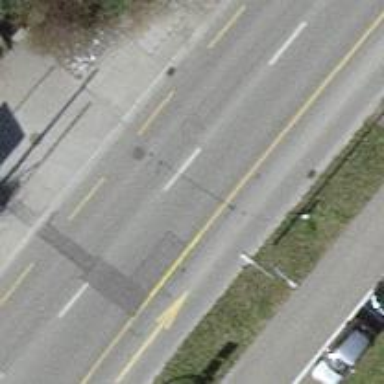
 while the right side is busway shared with cyclists."